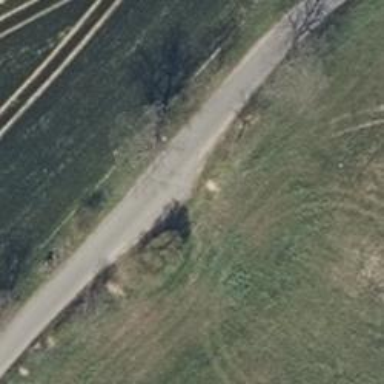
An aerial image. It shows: Passing place on the road.